Question: I'm re-using reports in my sonar config:
'''
sonar.gallio.mode=reuseReport
sonar.gallio.reports.path=gallio-report.xml
sonar.gallio.coverage.reports.path=results.xml
'''
I've previously run Gallio and OpenCover and can confirm that both completed successfully and that Sonar is able to retrieve the files (I've checked the log produced by the '-X' flag thoroughly). When I view the project in the sonar dashboard, I see code coverage, but not test results:

Kindly ignore the low code coverage percentage, I'm running a small subset of tests while I figure this out.
I should see something that reflects the results I saw when I ran Gallio:
'''
14 run, 13 passed, 1 failed (1 error), 0 inconclusive, 0 skipped
'''
I'm happy to include the 'gallio-report.xml' if that's helpful, but it's 103kb so clearly it contains plenty of data, and I think this is more likely to be a configuration issue.
I'm running OpenCover 4.0.1118 and Gallio 3.2.750 (tests are written with NUnit).
Any thoughts why I don't see any test results?
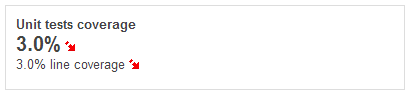
Answer: Chances are that you don't have the test sources in your .NET solution, so when SonarQube tries to import the test execution results, it can't find to which files they should be attached.
In the <URL> which contains the sources of the test classes.